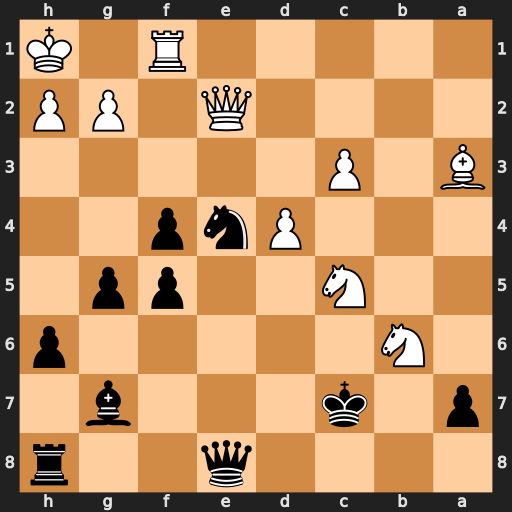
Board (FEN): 4q2r/p1k3b1/1N5p/2N2pp1/3Pnp2/B1P5/4Q1PP/5R1K
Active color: b
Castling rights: -
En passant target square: -
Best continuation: Ng3+ hxg3 Qxe2